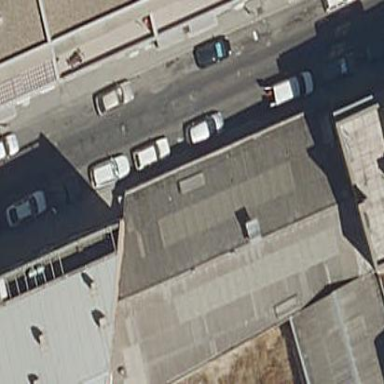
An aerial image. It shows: Industrial building.